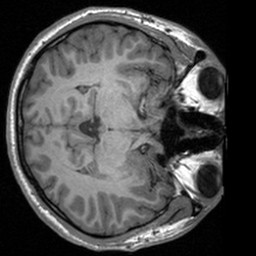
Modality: T1w
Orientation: axial
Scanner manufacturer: siemens
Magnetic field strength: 3 T
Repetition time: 1.9 s
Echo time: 0.00226 s